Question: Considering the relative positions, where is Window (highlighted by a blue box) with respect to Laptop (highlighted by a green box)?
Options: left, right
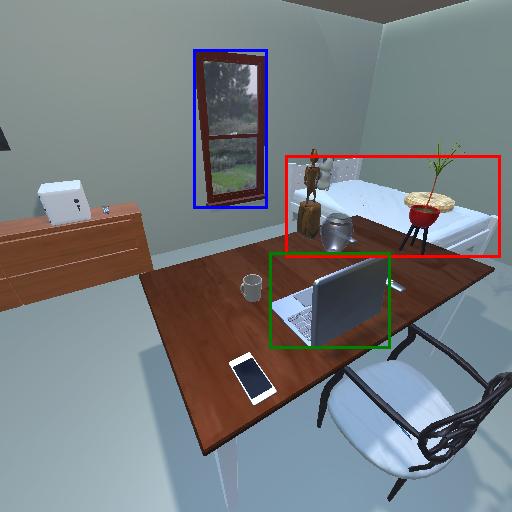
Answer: left